Question: I'm having trouble with jquery 2.0.2 and getting it to identify a HTTP 403 status code when calling my API (hosted on the same machine, just like the static web page the call is coming from). From a web page's javascript, I'm doing an $.ajax GET against a /sessions route to check if the user's cookie is currently set, expecting a 403 if no such cookie exists or if it's not valid.
Ajax is being setup ahead of time with the following call:
'''
setupAjax: ->
$.ajaxSetup(
dataType: 'json'
xhrFields:
withCredentials: true)
'''
The API (nginx reverse proxy logs below) correctly returns 403 for an unauthenticated user:
'''
127.0.0.1 - - [06/Jul/2013:22:48:25 -0700] "GET /1/sessions HTTP/1.1" 403 33 "https://foo.localhost.com/" "Mozilla/5.0 (X11; Ubuntu; Linux x86_64; rv:22.0) Gecko/20100101 Firefox/22.0"
'''
Firefox agrees:

However when jQuery's xhr error handler is called, the xhr.status code is for some reason always 404, which throws the logic completely off. For example, say I use the CoffeeScript call below, only the 404 handler is ever called, both if I give it a correct route or even a non-existent route (which correctly returns 404 in both server logs and Firefox)
'''
checkSessionCookie: ->
$.ajax(
url: "#{@baseUrl}/sessions"
type: 'GET'
statusCode:
403: -> console.log "I'm a 403"
404: -> console.log "I'm a 404")
'''
(dump of xhr object in console):
'''
Object { readyState=4, status=404, statusText="error"}
'''
What's going on here? Did I misconfigure jQuery or am I misusing it somehow? Is there a trick here?
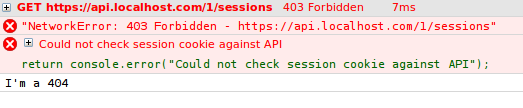
Answer: Based on some experimentation it seems that Firefox might have been swallowing up CORS exceptions causing the incorrect status. Chrome was always reporting the CORS call which is why I was testing this with Firefox.
Setting CORS headers on the server made Firefox return 403 correctly.